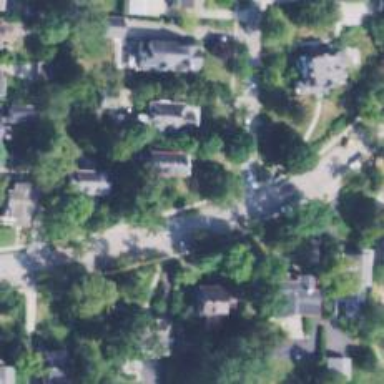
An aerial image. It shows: Neighbourhood with historic district.